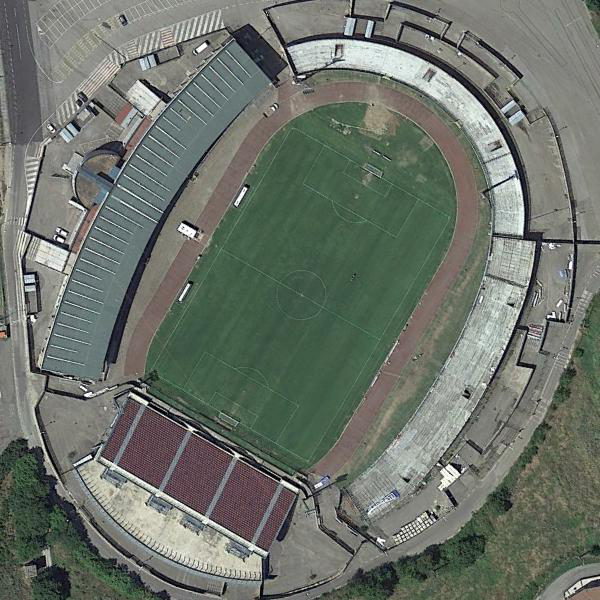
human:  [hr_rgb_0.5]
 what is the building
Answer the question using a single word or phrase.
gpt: stadium